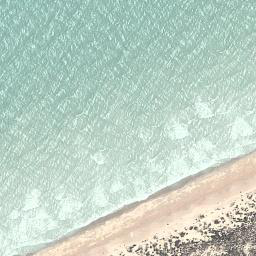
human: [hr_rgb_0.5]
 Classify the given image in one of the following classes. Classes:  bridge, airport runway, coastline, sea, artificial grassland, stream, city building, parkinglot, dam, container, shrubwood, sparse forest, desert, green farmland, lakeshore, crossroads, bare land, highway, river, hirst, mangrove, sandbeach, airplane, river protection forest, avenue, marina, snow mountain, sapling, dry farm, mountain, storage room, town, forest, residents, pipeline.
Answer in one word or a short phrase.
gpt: coastline